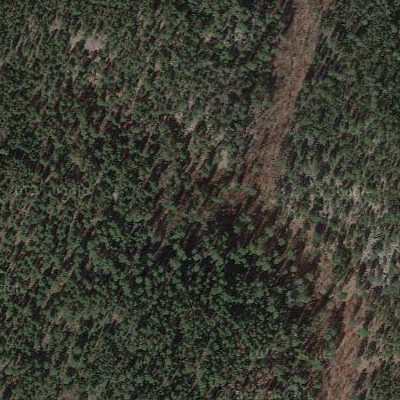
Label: Forest